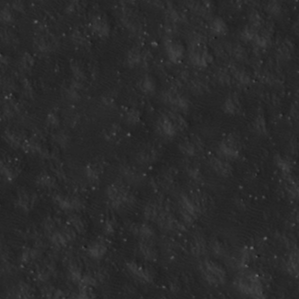
Label: non_frost